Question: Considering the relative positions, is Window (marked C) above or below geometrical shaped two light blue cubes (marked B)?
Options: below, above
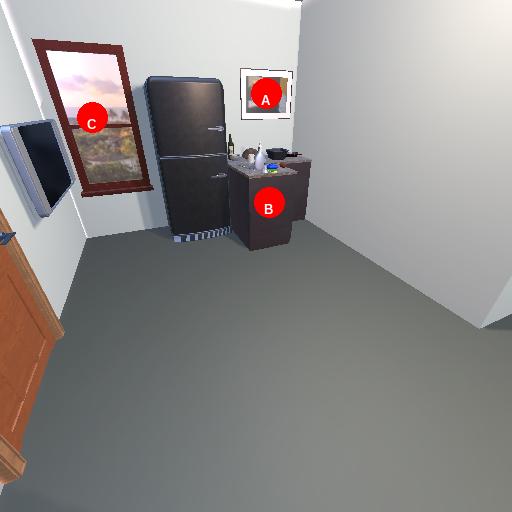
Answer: below